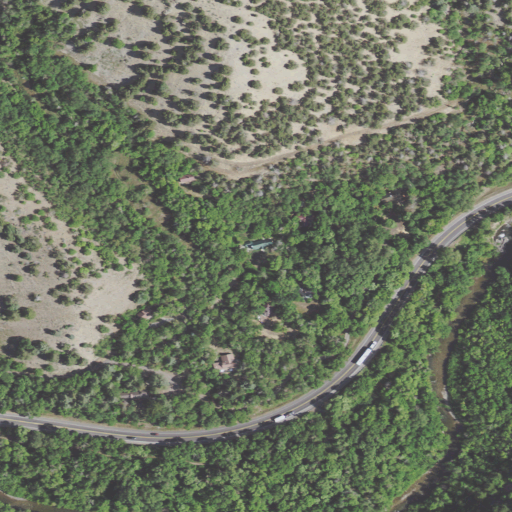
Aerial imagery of valley in Utah named Beirdneau Hollow containing shrub, pasture, open development, deciduous forest, low intensity development, evergreen forest, and mixed forest